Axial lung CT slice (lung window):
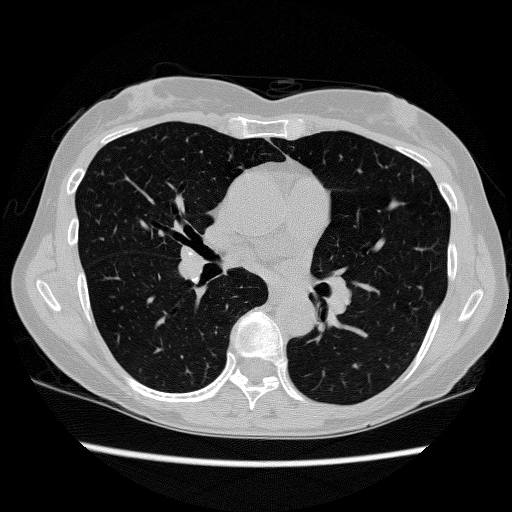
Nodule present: no